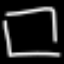
Label: square